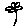
Label: flower